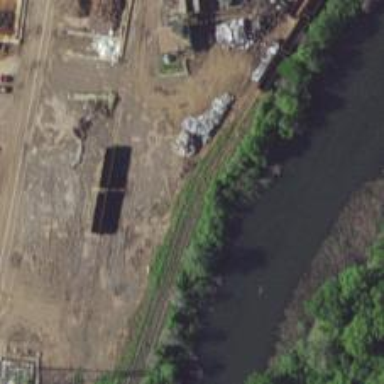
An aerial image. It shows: Rail spur service.